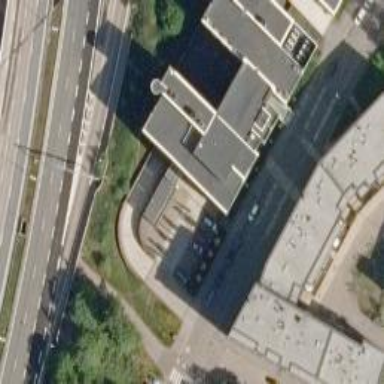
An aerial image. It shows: Commercial building.